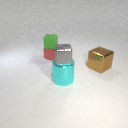
large brown metal cube in front of small red rubber cube